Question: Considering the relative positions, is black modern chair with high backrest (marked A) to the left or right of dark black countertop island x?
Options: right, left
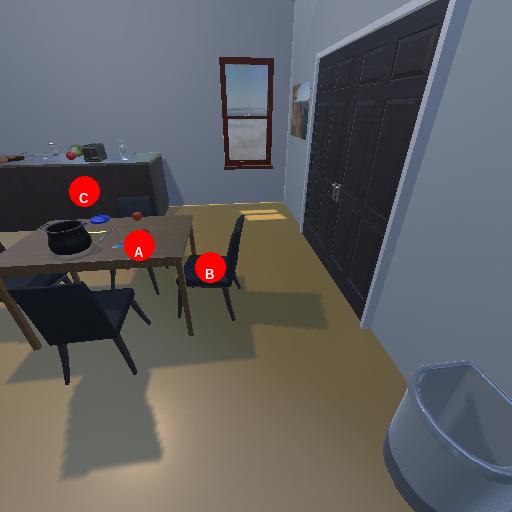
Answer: right